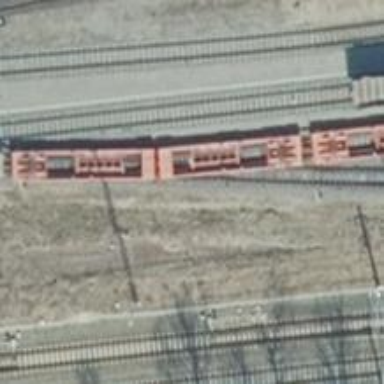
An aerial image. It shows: Railway yard in service.